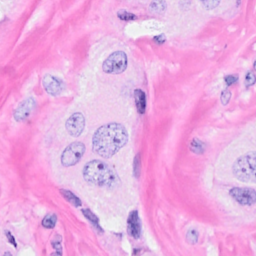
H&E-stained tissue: Breast